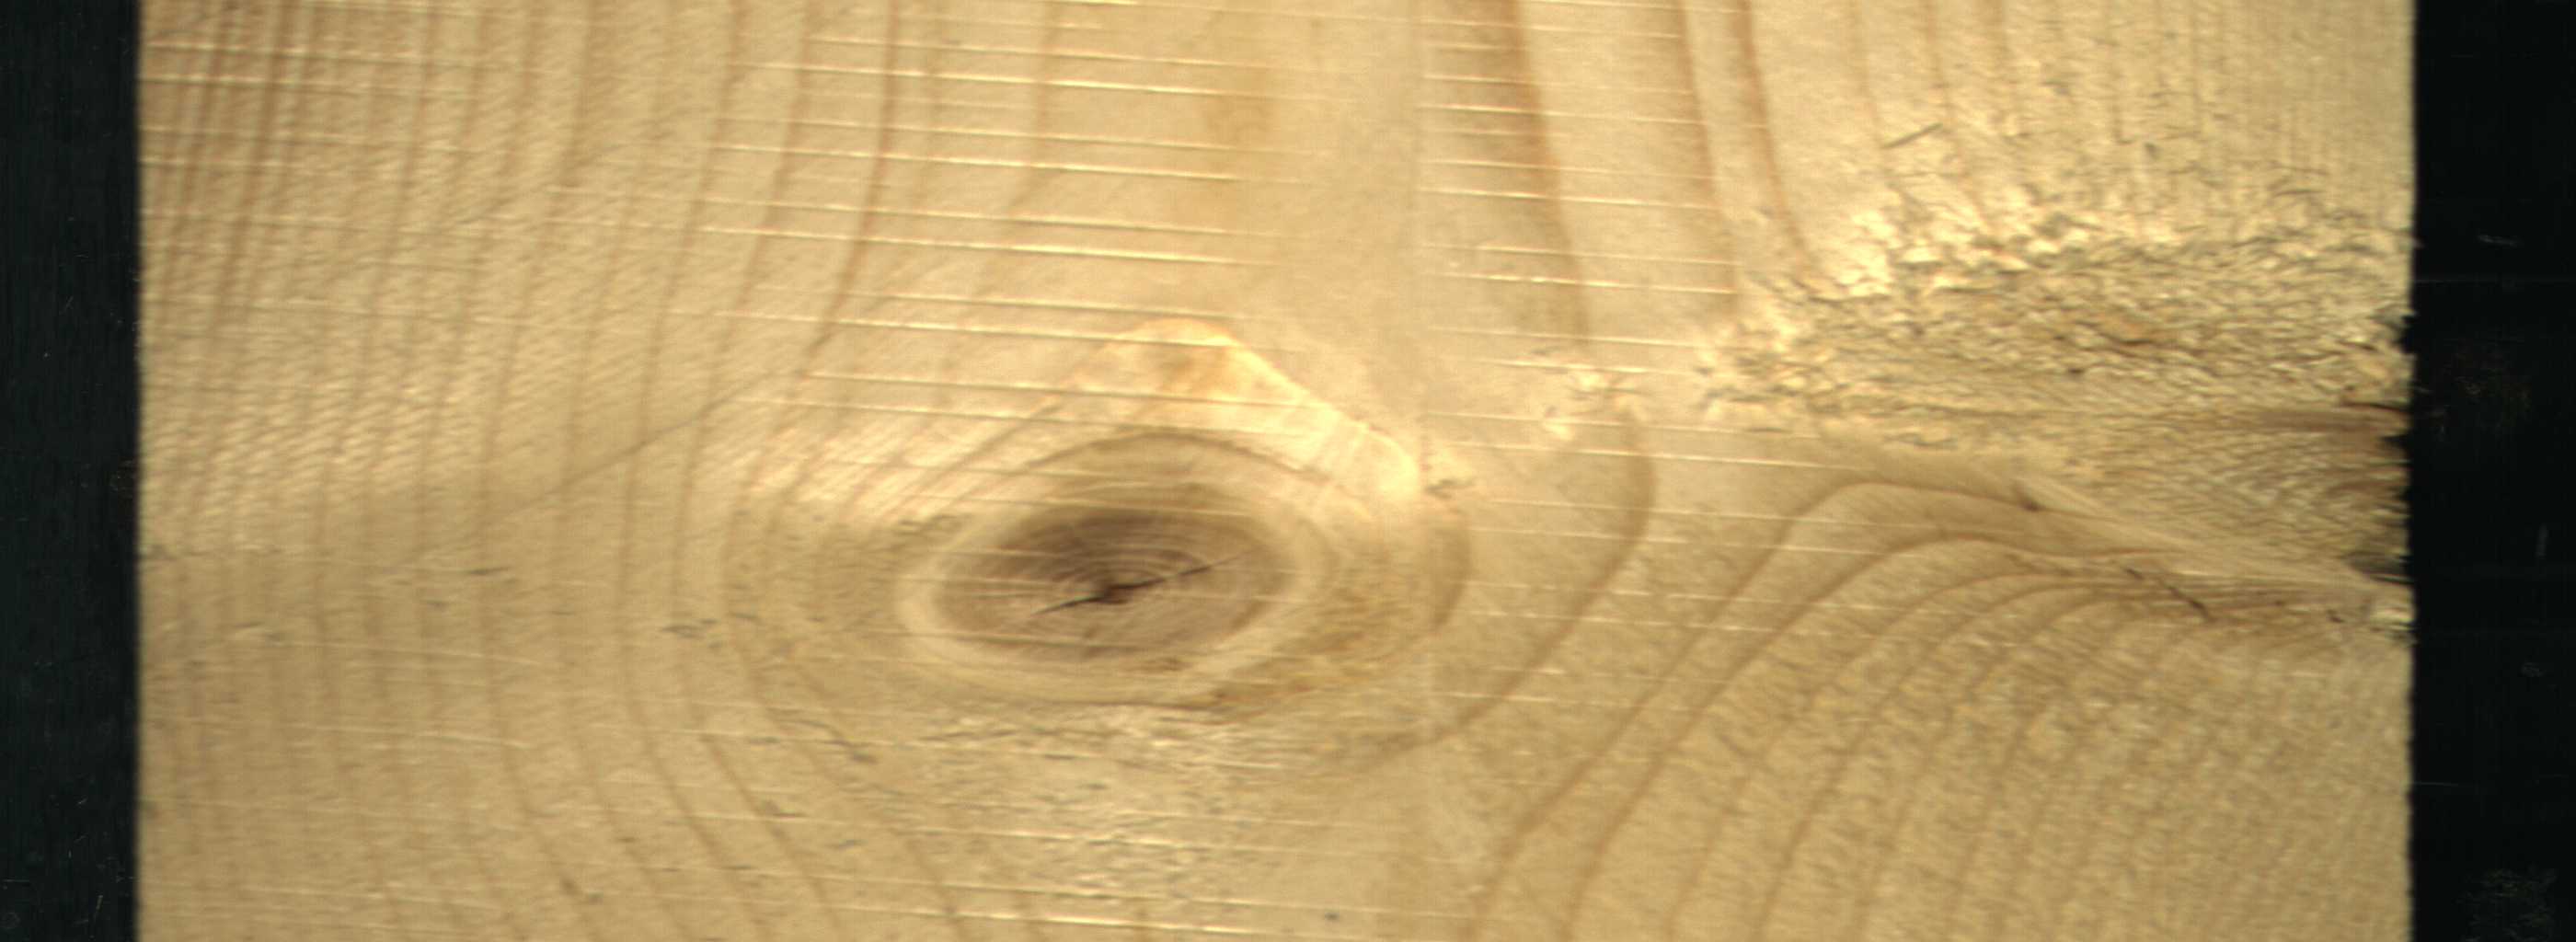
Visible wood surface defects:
knot_with_crack
Live_Knot